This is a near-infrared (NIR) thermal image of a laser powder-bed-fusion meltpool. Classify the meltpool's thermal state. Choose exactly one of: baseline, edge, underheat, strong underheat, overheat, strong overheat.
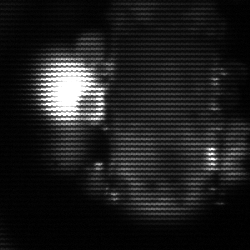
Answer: strong underheat